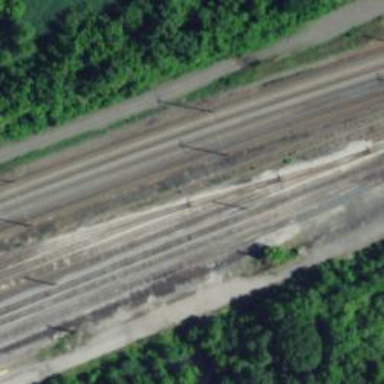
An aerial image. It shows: Railway track with contact line for electrification.